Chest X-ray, AP view. Patient: 61 years old, sex F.
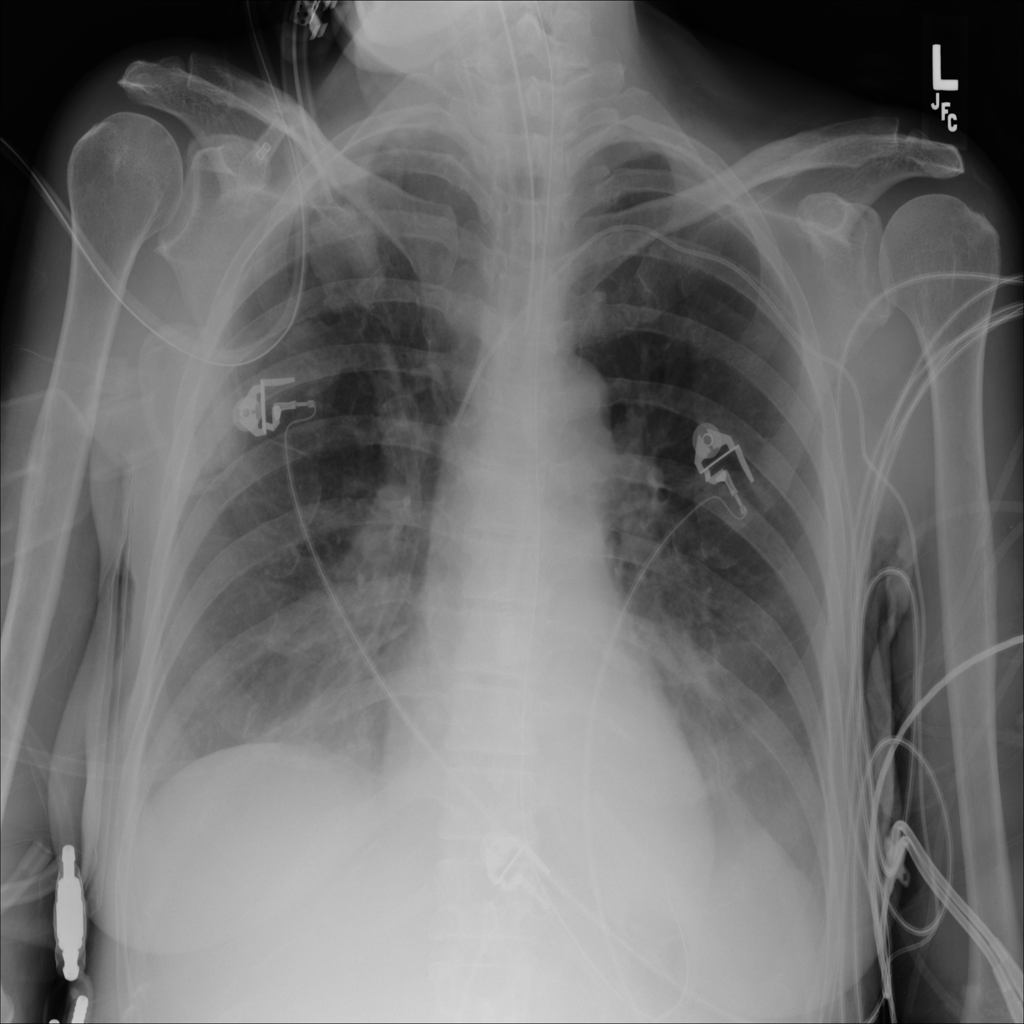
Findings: Consolidation, Effusion, Infiltration